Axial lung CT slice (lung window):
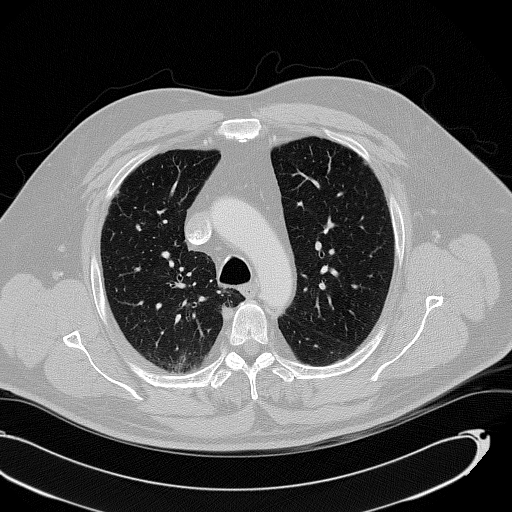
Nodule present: no